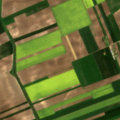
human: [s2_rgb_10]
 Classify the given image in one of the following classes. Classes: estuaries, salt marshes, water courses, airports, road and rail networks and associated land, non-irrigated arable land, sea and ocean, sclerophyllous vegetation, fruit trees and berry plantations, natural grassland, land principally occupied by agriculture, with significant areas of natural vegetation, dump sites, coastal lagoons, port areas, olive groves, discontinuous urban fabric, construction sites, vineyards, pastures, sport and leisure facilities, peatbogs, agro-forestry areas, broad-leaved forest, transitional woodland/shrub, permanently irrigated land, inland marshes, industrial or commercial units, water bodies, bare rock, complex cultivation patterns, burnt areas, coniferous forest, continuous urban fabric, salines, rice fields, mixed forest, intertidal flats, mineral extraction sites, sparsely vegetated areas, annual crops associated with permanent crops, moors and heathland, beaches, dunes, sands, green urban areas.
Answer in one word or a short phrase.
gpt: discontinuous urban fabric, non-irrigated arable land